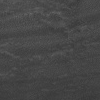
Atmospheric dust classification: not_dusty